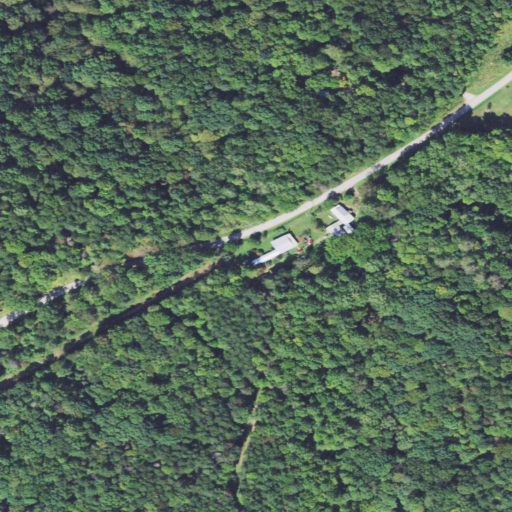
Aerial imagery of ridge(s) in Ohio named Keck Ridge containing deciduous forest, mixed forest, open development, evergreen forest, medium intensity development, low intensity development, and high intensity development